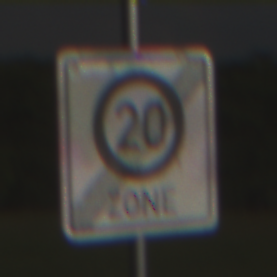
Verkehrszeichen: EndeZone20
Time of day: MorningAfternoon
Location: Outdoor (Nature)
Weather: PartlyCloudy
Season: NotSpecified
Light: Natural